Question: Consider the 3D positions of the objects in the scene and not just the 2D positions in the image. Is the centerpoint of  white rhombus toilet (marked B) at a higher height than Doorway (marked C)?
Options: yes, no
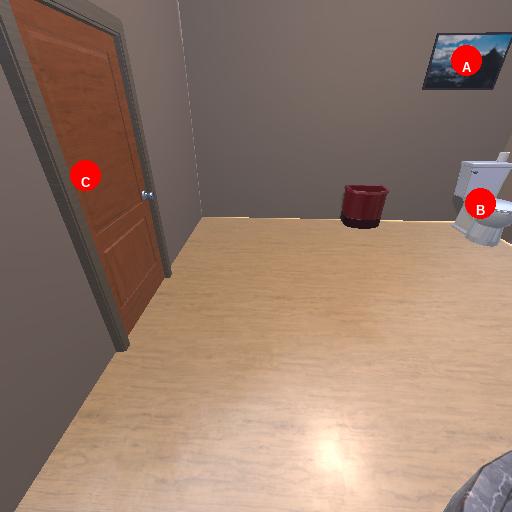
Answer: yes